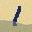
Label: 1